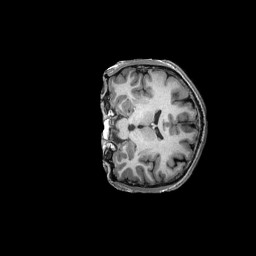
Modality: T1w
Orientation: coronal
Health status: ill
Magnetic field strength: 3 T